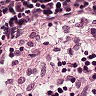
Metastatic tissue present: no